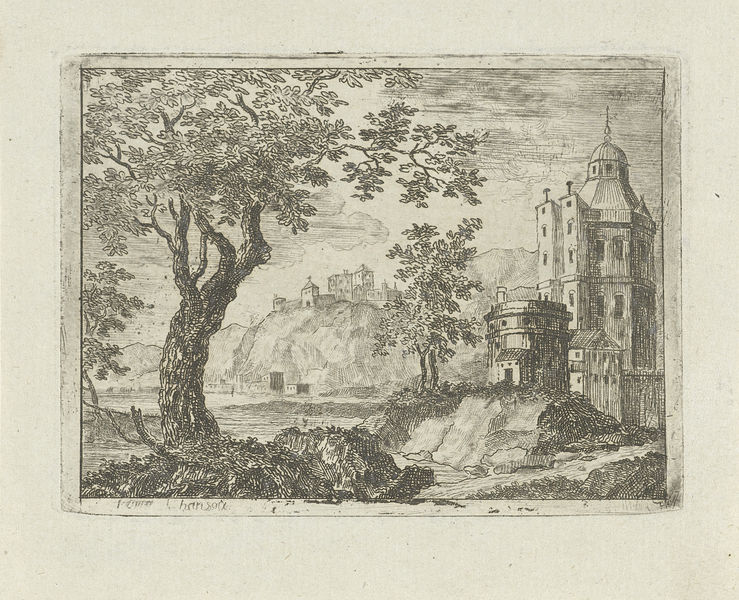
Titel: Toren in een landschap
Künstler: Jean Joseph Hanson
Standort: Amsterdam
Institution: Rijksmuseum
Schlagwörter: portrait, maison, lac, gravure, arbre, paysage, peinture, eau, maisons, fenêtre, dessin, nuage, nuages, château, arbres, chemin, tour, estampe, falaise, demeure, bâtiment, cuvette, eau-forte, stopping-out